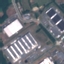
Land use / land cover class: Industrial